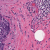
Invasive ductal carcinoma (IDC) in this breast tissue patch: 0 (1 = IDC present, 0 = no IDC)